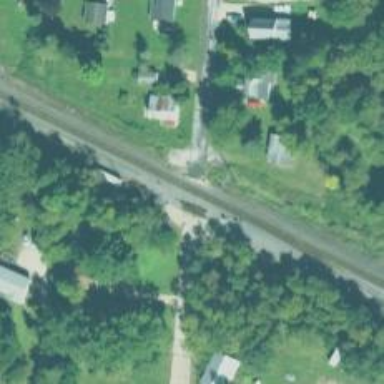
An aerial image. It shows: Level crossing along the railway.